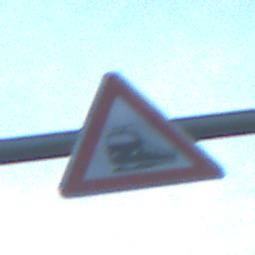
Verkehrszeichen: Bahnuebergang
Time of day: SunriseSunset
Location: Outdoor (Nature)
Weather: PartlyCloudy
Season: NotSpecified
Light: Natural